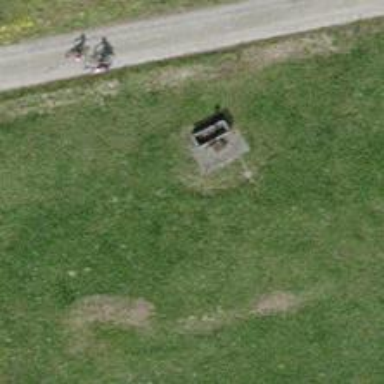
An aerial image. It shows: Water well constructed by humans.